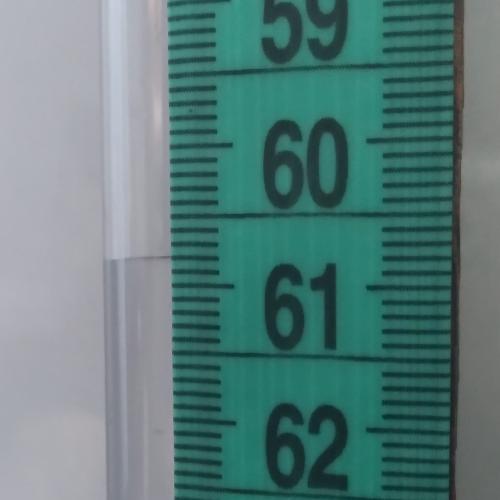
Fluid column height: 60.8 cm